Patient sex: M
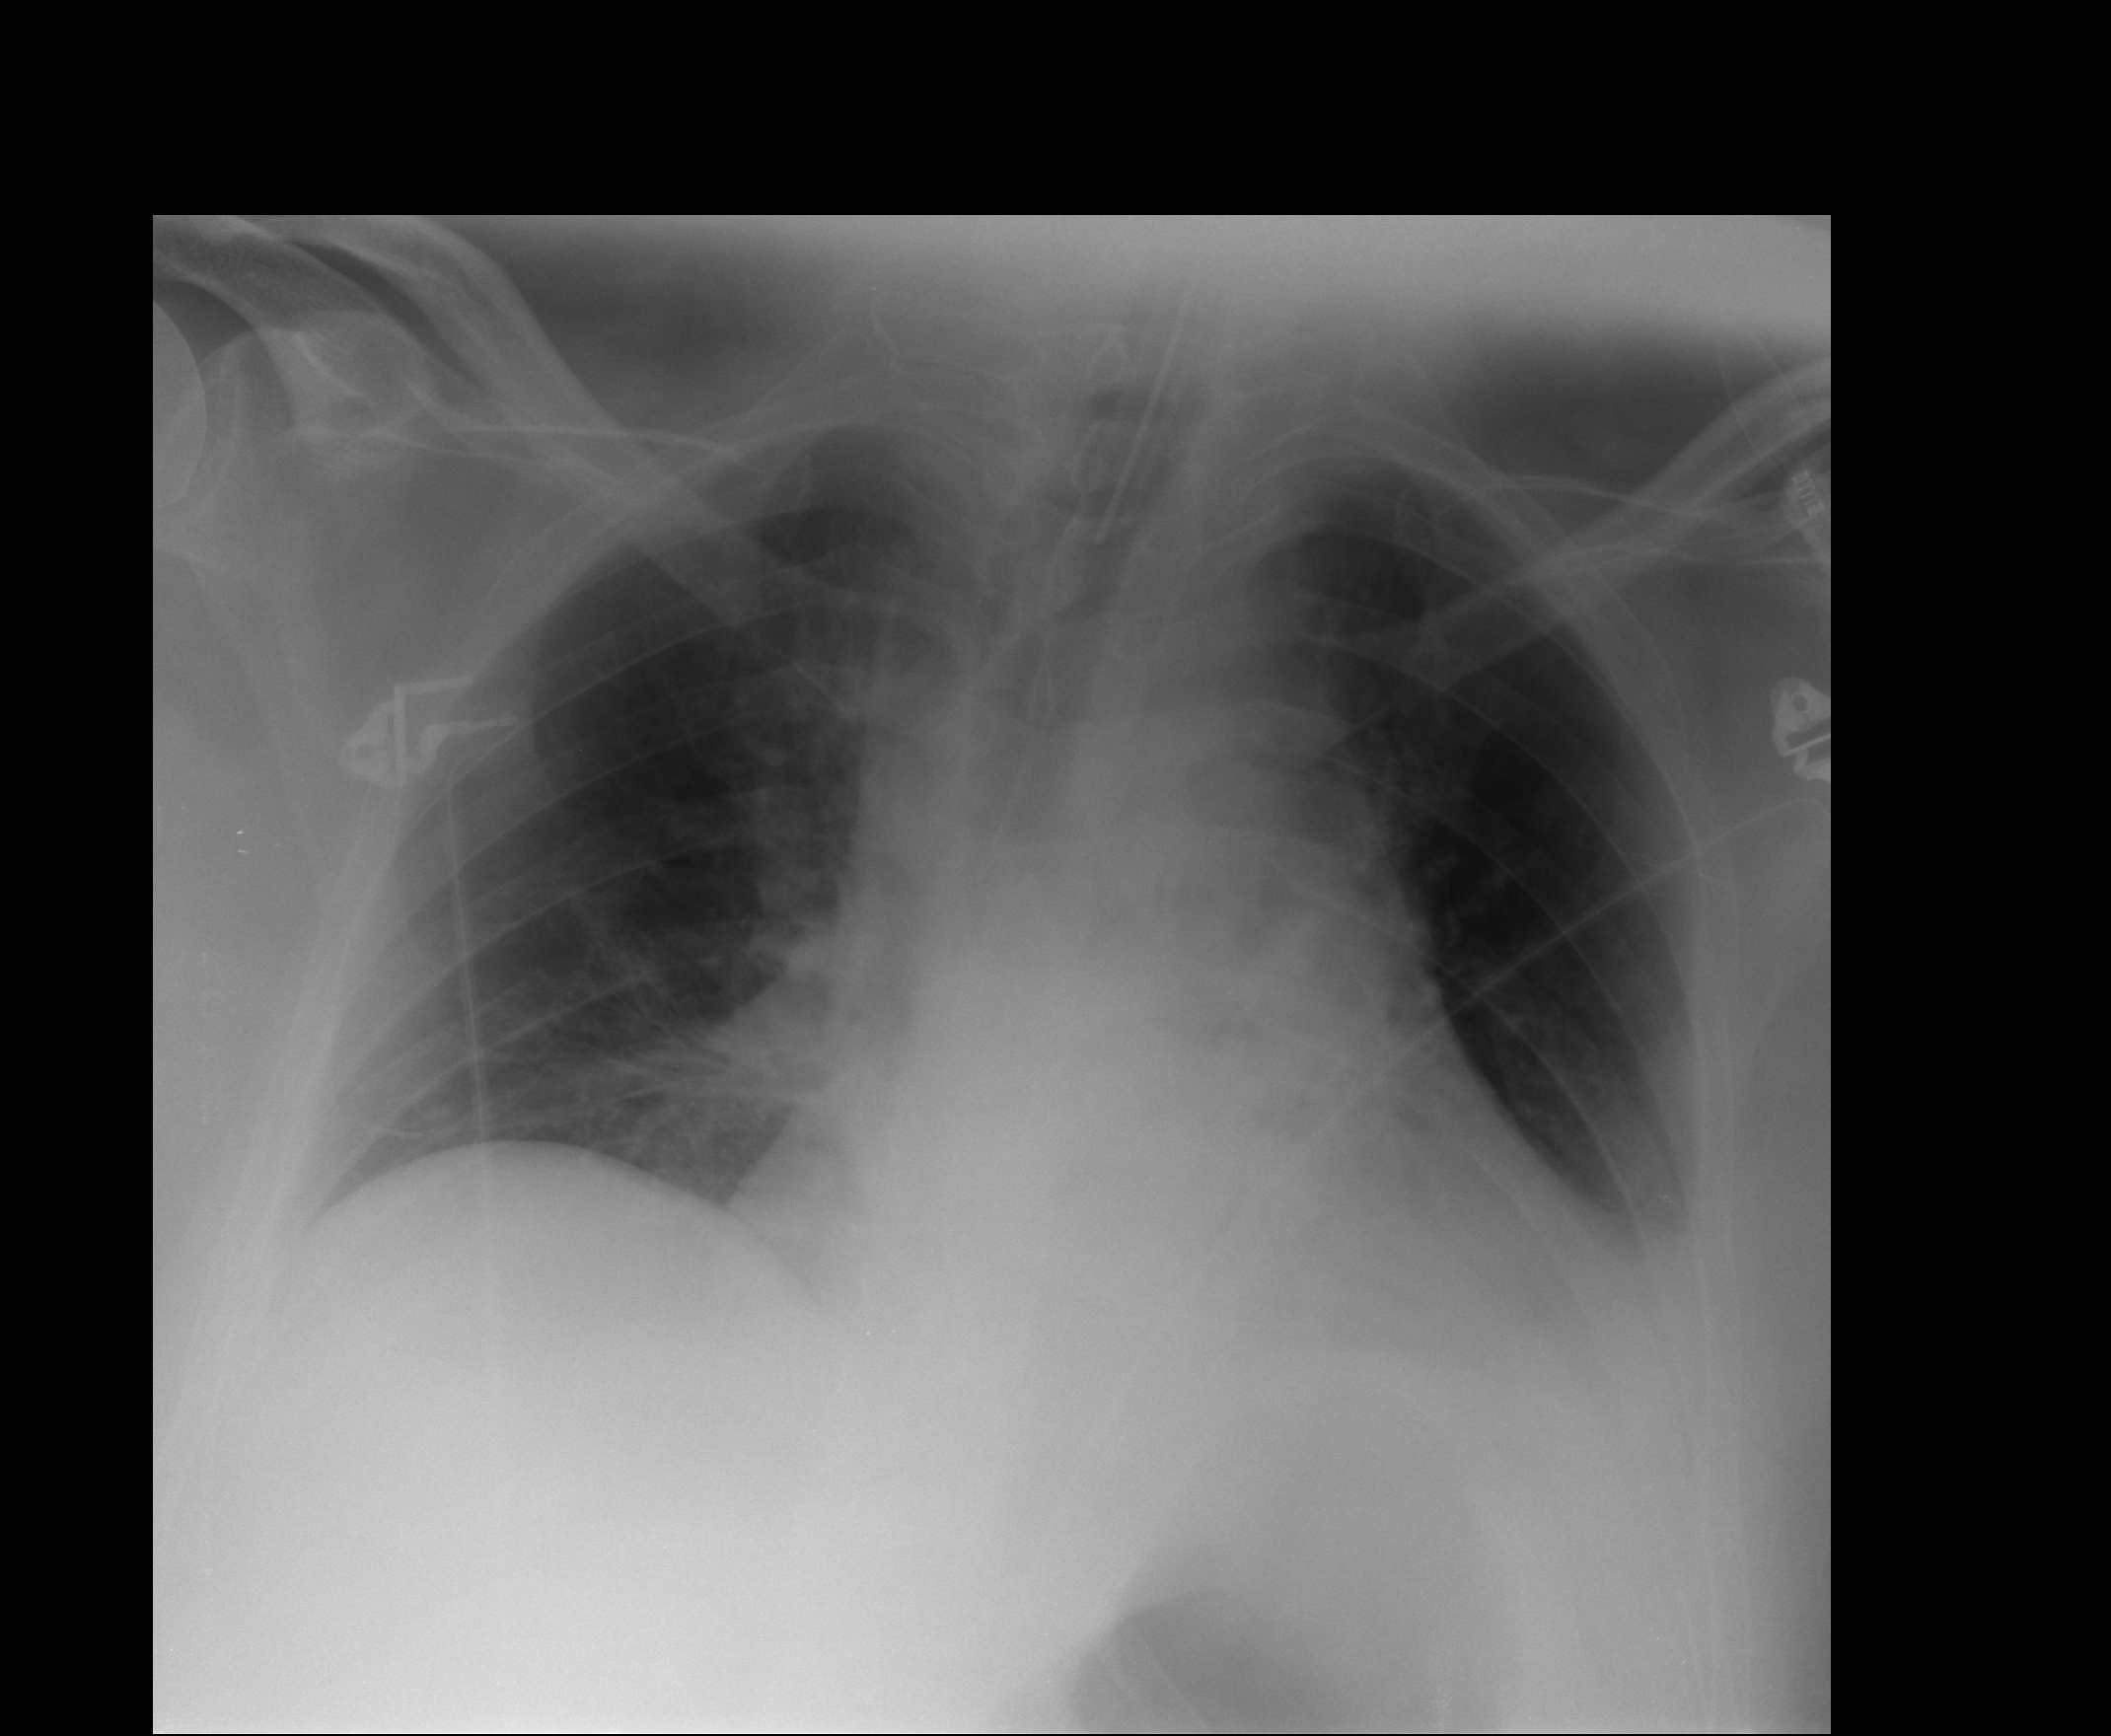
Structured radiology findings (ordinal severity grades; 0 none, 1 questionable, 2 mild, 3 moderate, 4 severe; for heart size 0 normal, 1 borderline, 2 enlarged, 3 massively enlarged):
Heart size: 2
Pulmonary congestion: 0
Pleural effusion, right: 0
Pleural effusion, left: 1
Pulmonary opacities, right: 0
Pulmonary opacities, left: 1
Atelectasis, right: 2
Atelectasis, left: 2